Question: I'm currently using the 'Print When Expression' function on my fields and whenever a field is getting excluded because of the print when condition it is leaving a blank space instead of just skipping it and moving on to the next one. Here is a picture showing what is happening:

So I'm trying to find a way to ignore that line break and keep the entire list uniform.
Here is my 'Print When Expression' condition (which may or may not help you in answering my question): '$F{clicks} < 1'
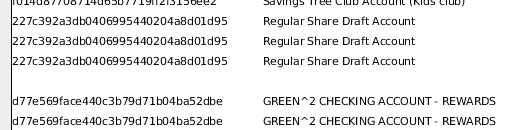
Answer: Apply the Print When expression to the whole band, not to the fields.